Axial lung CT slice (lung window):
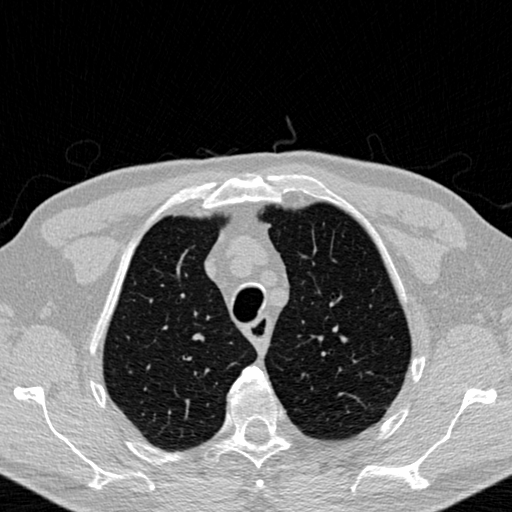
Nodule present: no